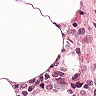
Metastatic tissue present: no